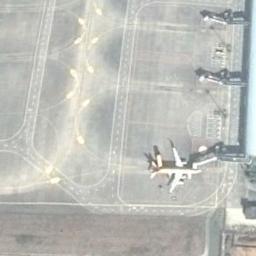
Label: airplane